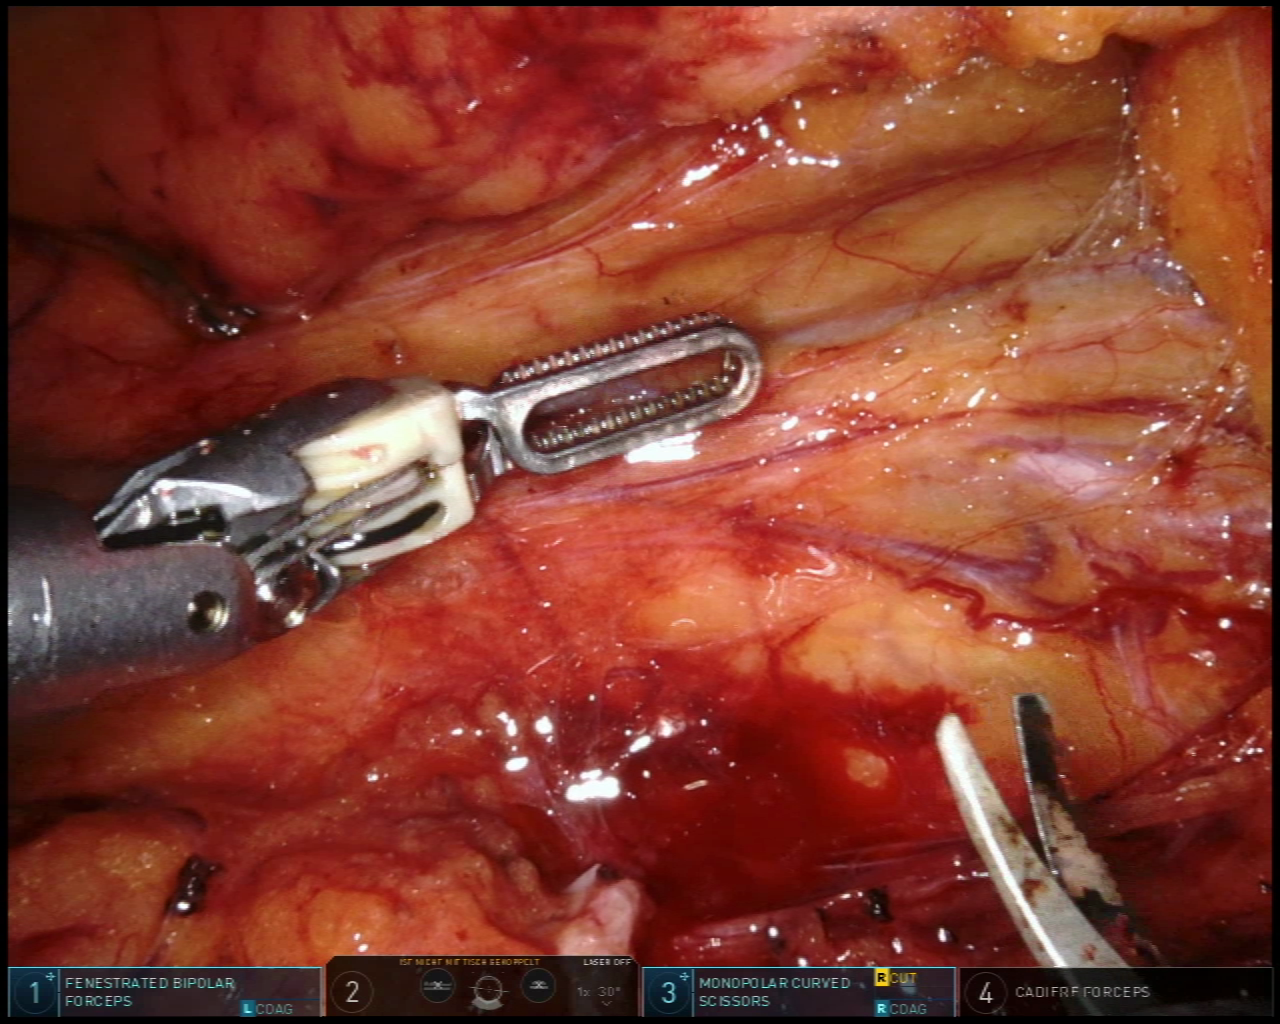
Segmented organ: ureter
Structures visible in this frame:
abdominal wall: no
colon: no
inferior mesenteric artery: no
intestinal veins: no
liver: no
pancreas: no
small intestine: no
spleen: no
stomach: no
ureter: yes
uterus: no
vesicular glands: no